Question:
The above image shows my attempt at creating my own "light-weight" Bootstrap-looking ComboBox control with ASP.NET textbox.
The <URL> . Has anyone experienced this before? Any ideas as to why it looks that way? Any recommendations to fix this?
I am not doing anything fancy here. The mechanism that "appends" a button to a textbox is supported by <URL>.
'''
<div class="col-sm-3" id="TimesheetStep"><b>Timesheet Date</b>
<div class="input-group">
<asp:TextBox runat="server" ID="TimesheetBox" CssClass="form-control">
</asp:TextBox>
<div class="input-group-btn">
<button type="button" class="btn btn-inverse dropdown-toggle"
data-toggle="dropdown">
<span class="caret"></span>
</button>
<ul id="demolist" class="dropdown-menu scrollable-menu pull-right"
runat="server" role="menu">
<li><a href="#">11/22/2013</a></li>
<li><a href="#">11/15/2013</a></li>
<li><a href="#">11/08/2013</a></li>
</ul>
</div>
</div>
</div>
'''
'''
.scrollable-menu { height: auto; max-height: 300px; overflow-x: hidden; }
'''
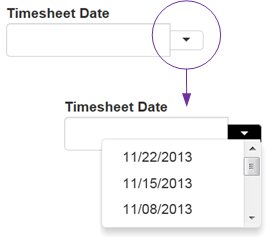
Answer: ## I figured it out:
'''
<button type="button" class="btn btn-inverse dropdown-toggle" data-toggle="dropdown">
<span class="caret"></span>
</button>
'''

'''
<button type="button" class="btn btn-inverse dropdown-toggle" data-toggle="dropdown">
&nbsp;<span class="caret"></span>
</button>
'''
## OR
'''
<button type="button" class="btn btn-inverse dropdown-toggle" data-toggle="dropdown">
Action<span class="caret"></span>
</button>
'''
## You get (respectively):

So it looks like you need to add a word (e.g., Action) OR just put an HTML space (e.g., '&nbsp;')before '<span class="caret"></span>'. I hope this helps someone.